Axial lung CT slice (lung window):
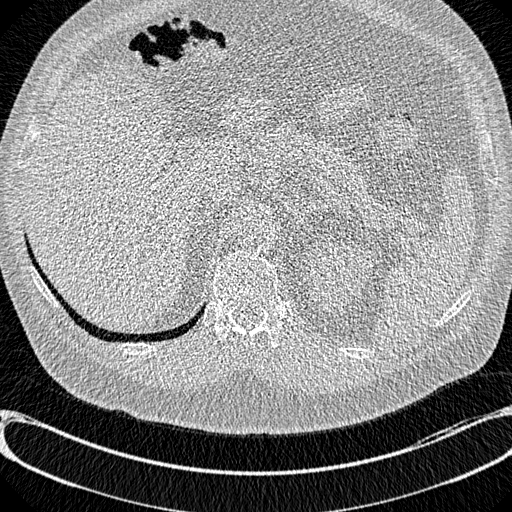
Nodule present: no